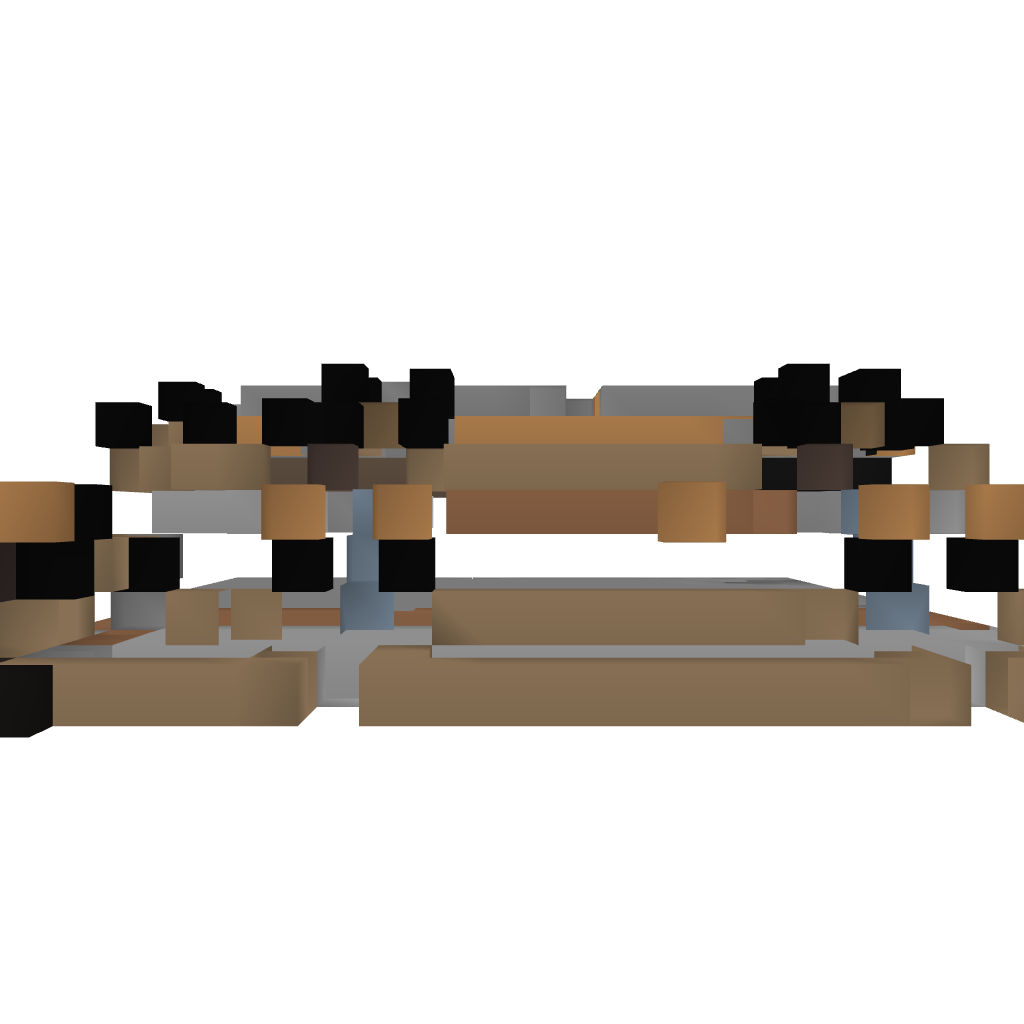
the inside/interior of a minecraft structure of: Interior-Farm